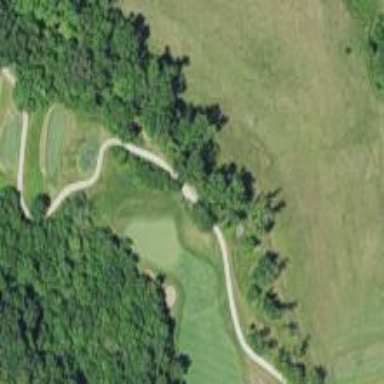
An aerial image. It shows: Grassy area designated as golf fairway.